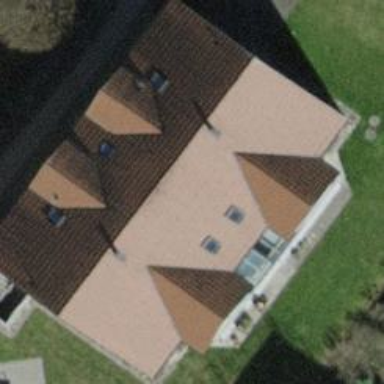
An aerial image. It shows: Simple house.